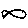
Label: fish